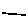
Label: line